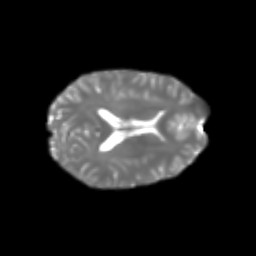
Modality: T2w
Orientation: axial
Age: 31
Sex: female
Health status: healthy